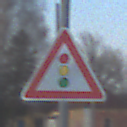
Verkehrszeichen: Lichtzeichenanlage
Umgebung: Outdoor, Suburban
Tageszeit: SunriseSunset
Wetter: PartlyCloudy
Licht: Natural
Jahreszeit: Winter
Kontrast: MediumContrast